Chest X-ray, PA view. Patient: 69 years old, sex M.
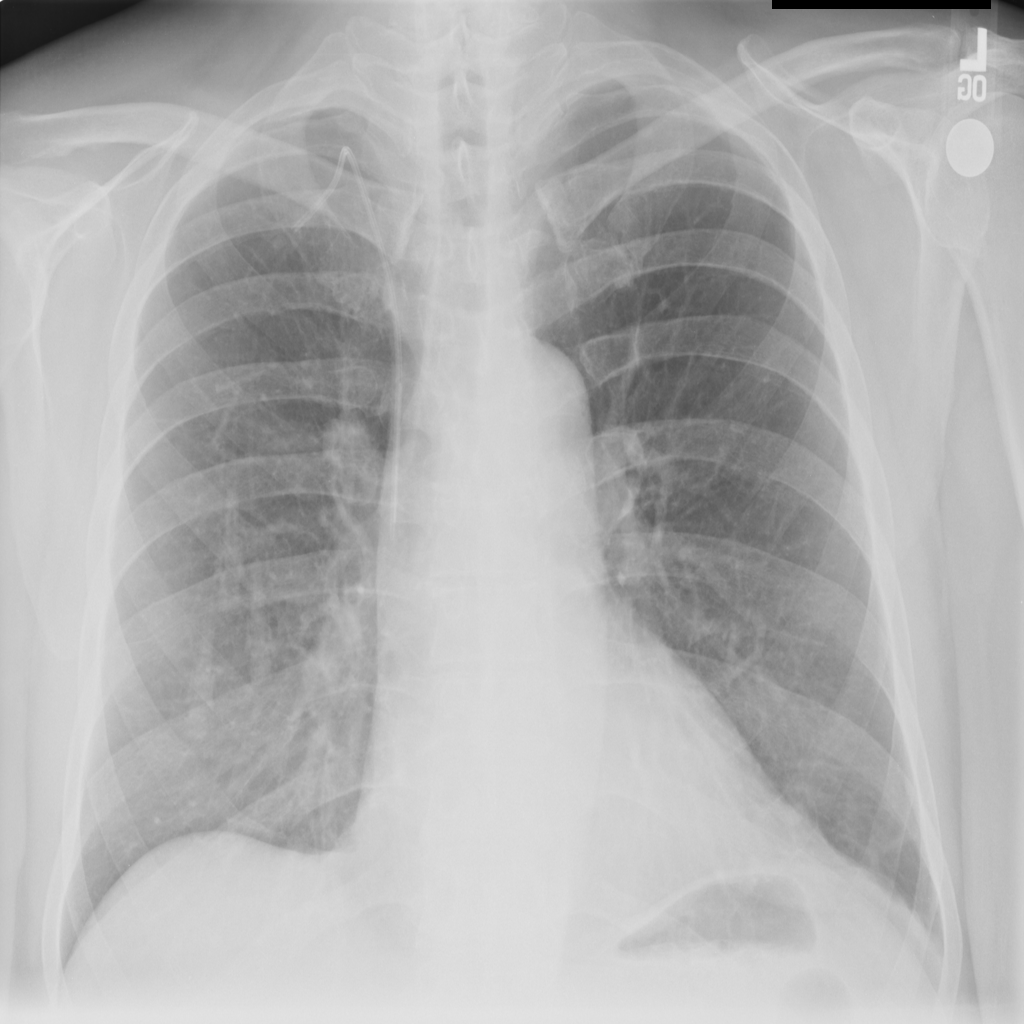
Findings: No Finding